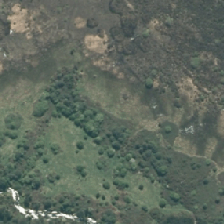
Land cover: herbaceous_freshwater_vege